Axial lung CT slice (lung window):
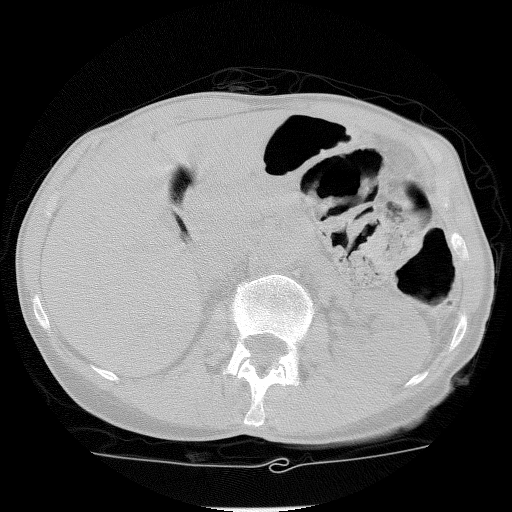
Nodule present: no